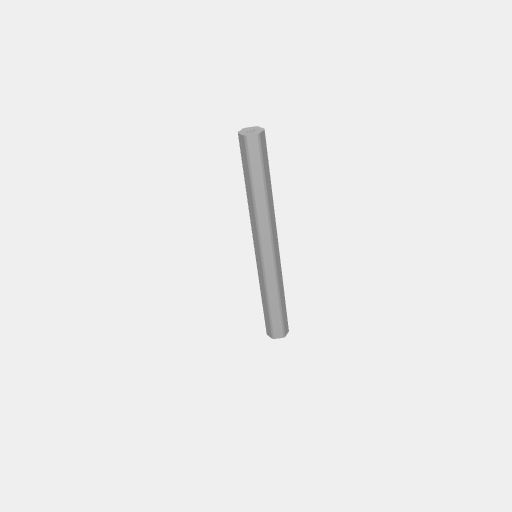
Part: Shaft12ROD112